Question: So, I've only worked with MySQL, but I now need to work with a machine that the sysadmin has declared will only run SQL Server. He installed SQL Server 2012, but I'm not sure that I have all the pieces necessary to continue.
When I open the Configuration manager, under SQL Services, all I see is Integration Services:

Is this a complete installation? I can't figure out what to enter when trying to connect to the server from the Management Studio.
I don't have access to the installation media to install more pieces, but I would prefer to know more before approaching the sysadmin.
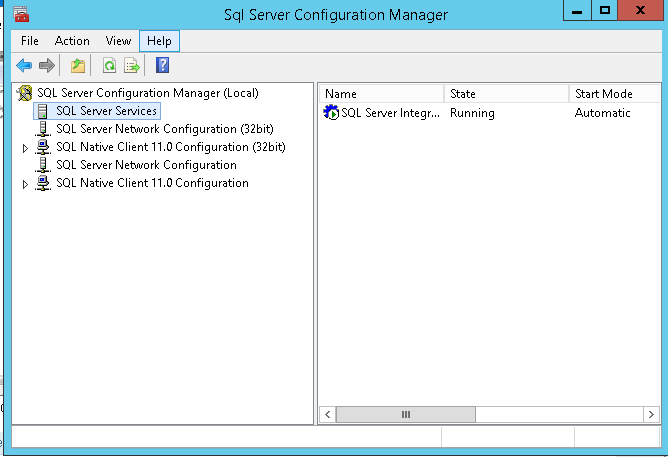
Answer: Your DBA must have selected from 'Features Selection' window the 'Database Engine' box to install the Sql Server itself as showing in the following picture

When you are connecting to a sql server instance you have to have GUI Client side application installed on your machine to connect to sql server. This is something your DBA will have to do on your machine. execute the same executable again and select the 'Management Tools' from 'Features Selection' window, as shown in the below picture.